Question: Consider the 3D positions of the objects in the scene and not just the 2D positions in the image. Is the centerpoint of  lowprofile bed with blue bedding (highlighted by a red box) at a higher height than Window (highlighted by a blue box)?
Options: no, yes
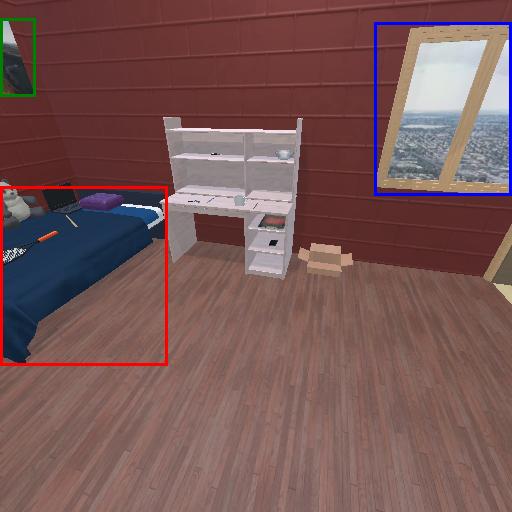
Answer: no